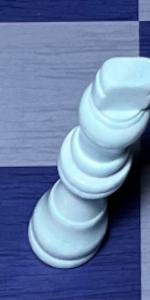
Label: King_White